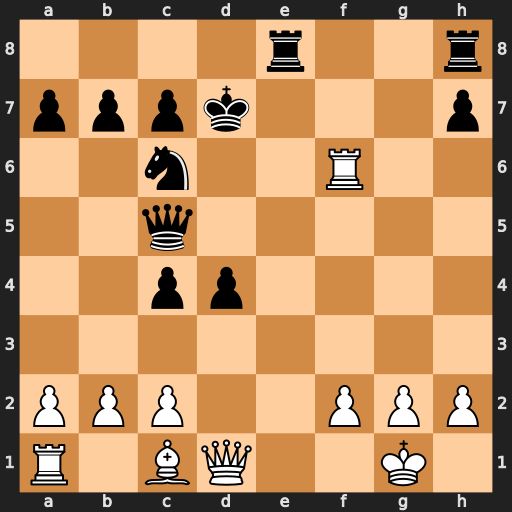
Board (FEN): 4r2r/pppk3p/2n2R2/2q5/2pp4/8/PPP2PPP/R1BQ2K1
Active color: w
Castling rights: -
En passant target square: -
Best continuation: Qg4+ Kd8 Bg5